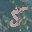
Label: 5